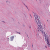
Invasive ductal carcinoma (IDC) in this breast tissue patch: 1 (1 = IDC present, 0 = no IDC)